Question: Gnuplot 4.6.5
I want to have some space in the the titles and tics of x axis in a bar chart (histogram) produced by Gnuplot.
The demo is here:
script: <URL>
datafile: <URL>
The script is from the Gnuplot demo website and is not modified:
'''
# set terminal pngcairo transparent enhanced font "arial,10" fontscale 1.0 size 500, 350
# set output 'histograms.2.png'
set boxwidth 0.9 absolute
set style fill solid 1.00 border lt -1
set key inside right top vertical Right noreverse noenhanced autotitles nobox
set style histogram clustered gap 1 title offset character 0, 0, 0
set datafile missing '-'
set style data histograms
set xtics border in scale 0,0 nomirror rotate by -45 offset character 0, 0, 0 autojustify
set xtics norangelimit font ",8"
set xtics ()
set title "US immigration from Northern Europe
Plot selected data columns as histogram of clustered boxes"
set yrange [ 0.00000 : 300000. ] noreverse nowriteback
i = 22
plot 'immigration.dat' using 6:xtic(1) ti col, '' u 12 ti col, '' u 13 ti col, '' u 14 ti col
'''
I changed the data slightly aiming to have some space in the titles and x tics (see 'Denmark country' and '1891 - 1900'):
'''
# IMMIGRATION BY REGION AND SELECTED COUNTRY OF LAST RESIDENCE
#
Region Austria Hungary Belgium Czechoslovakia 'Denmark country' France Germany Greece Ireland Italy Netherlands Norway Sweden Poland Portugal Romania Soviet_Union Spain Switzerland United_Kingdom Yugoslavia Other_Europe TOTAL
'1891 - 1900' 234081 181288 18167 - 50231 30770 505152 15979 388416 651893 26758 95015 226266 96720 27508 12750 505290 8731 31179 271538 - <PHONE>
<PHONE> 668209 808511 41635 - 65285 73379 341498 167519 339065 <PHONE> 48262 190505 249534 - 69149 53008 <PHONE> 27935 34922 525950 - 39945 <PHONE>
<PHONE> 453649 442693 33746 3426 41983 61897 143945 184201 146181 <PHONE> 43718 66395 95074 4813 89732 13311 921201 68611 23091 341408 1888 31400 <PHONE>
<PHONE> 32868 30680 15846 102194 32430 49610 412202 51084 211234 455315 26948 68531 97249 227734 29994 67646 61742 28958 29676 339570 49064 42619 <PHONE>
<PHONE> 3563 7861 4817 14393 2559 12623 144058 9119 10973 68028 7150 4740 3960 17026 3329 3871 1370 3258 5512 31572 5835 11949 377566
<PHONE> 24860 3469 12189 8347 5393 38809 226578 8973 19789 57661 14860 10100 10665 7571 7423 1076 <PHONE> 10547 139306 1576 8486 621147
<PHONE> 67106 36637 18575 918 10984 51121 477765 47608 43362 185491 52277 22935 21697 9985 19588 1039 <PHONE> 17675 202824 8225 16350 <PHONE>
<PHONE> 20621 5401 9192 3273 9201 45237 190796 85969 32966 214111 30606 15484 17116 53539 76065 3531 2465 44659 18453 213822 20381 11604 <PHONE>
'''
However, the output is this:

The space I added is not displayed.
Is there anyway I can get the space I wanted in the figure?
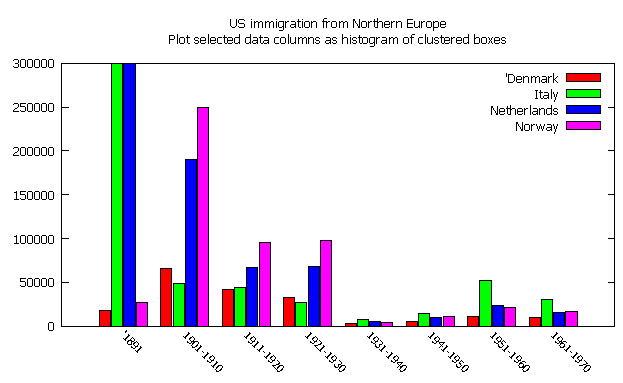
Answer: It seems like you must use double quotes in the data file. Using '"Denmark country"' works fine with 4.6.5. However, I couldn't find any remark about this in the gnuplot.